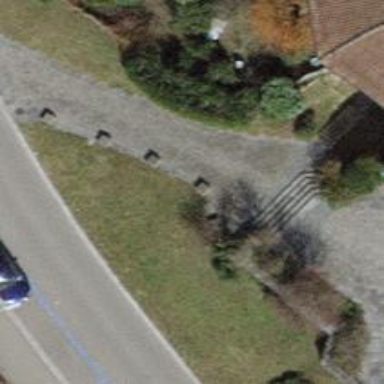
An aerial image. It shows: Footway with sett surface.